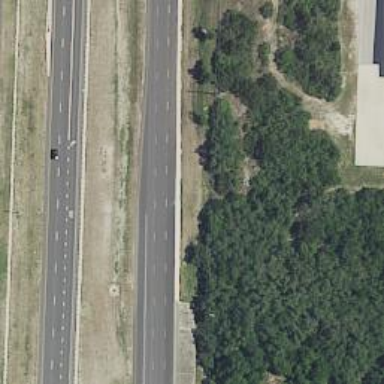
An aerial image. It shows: Secondary road with asphalt surface and frontage road.